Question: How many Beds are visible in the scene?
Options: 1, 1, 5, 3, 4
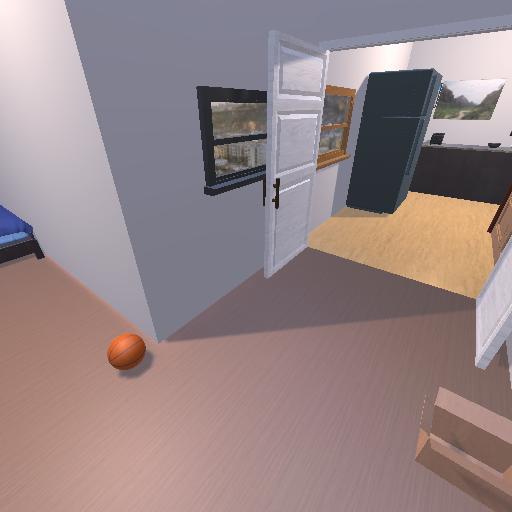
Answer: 1